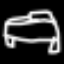
Label: bed